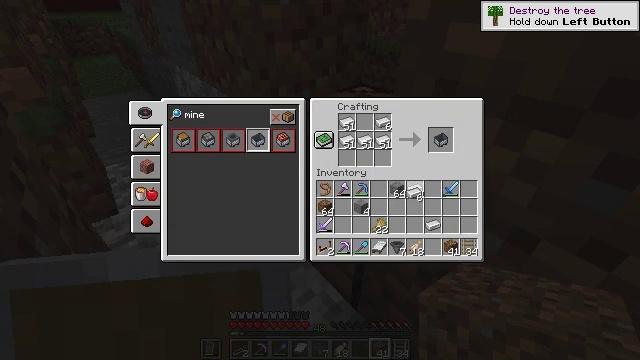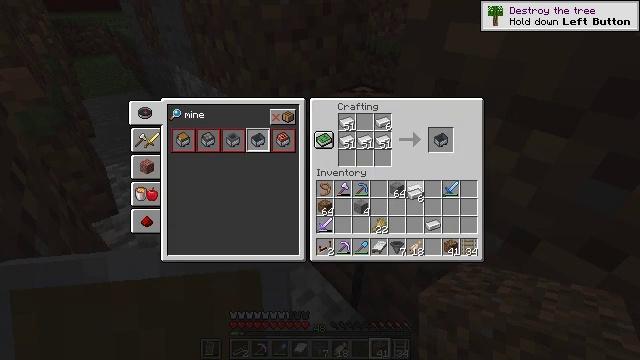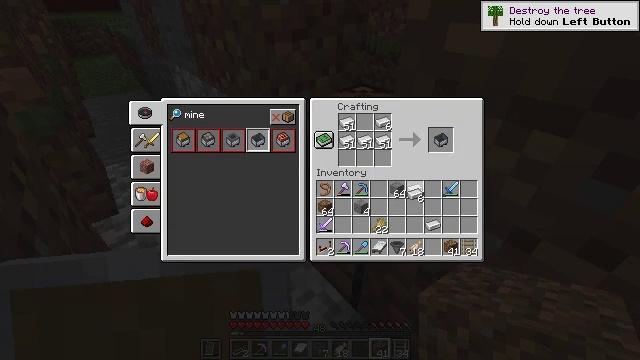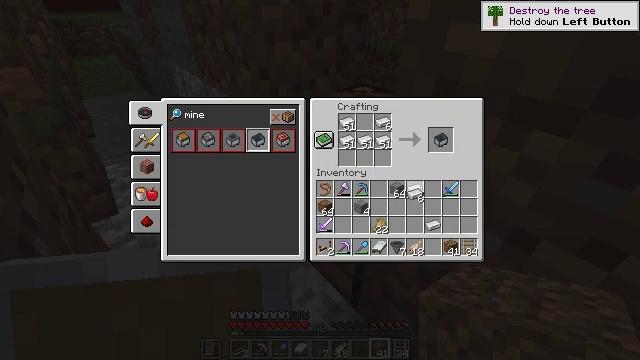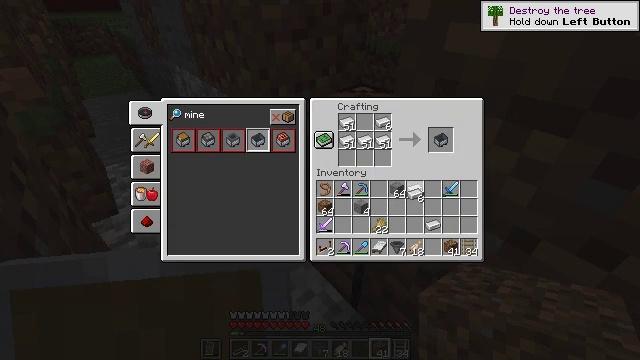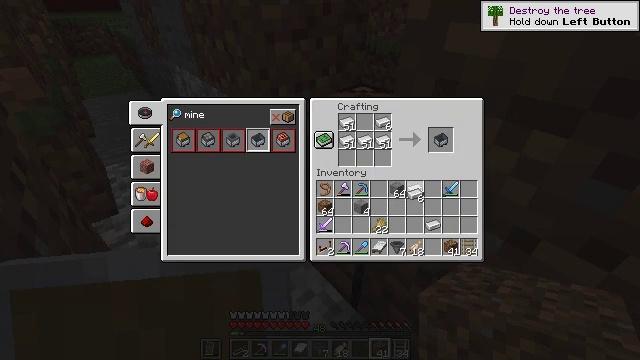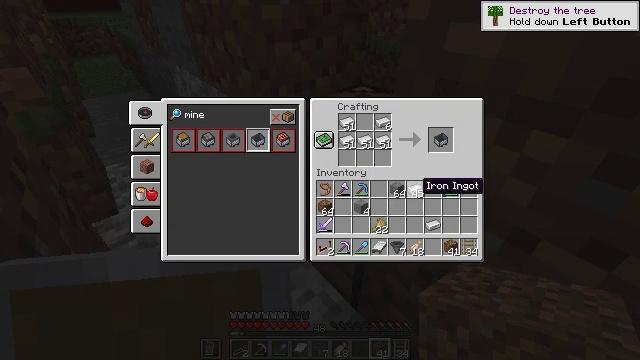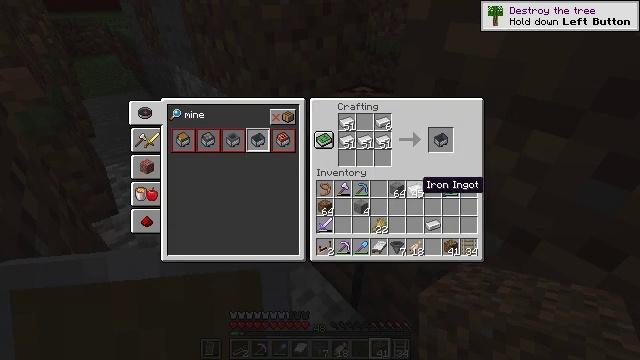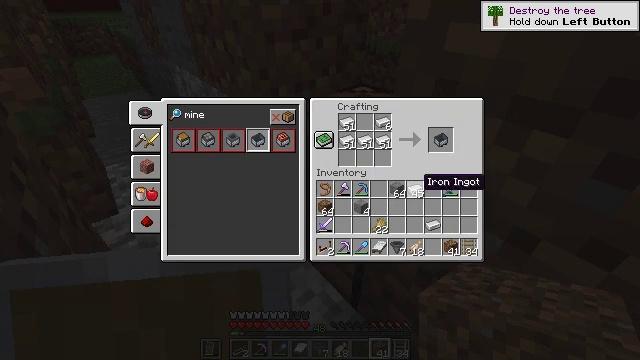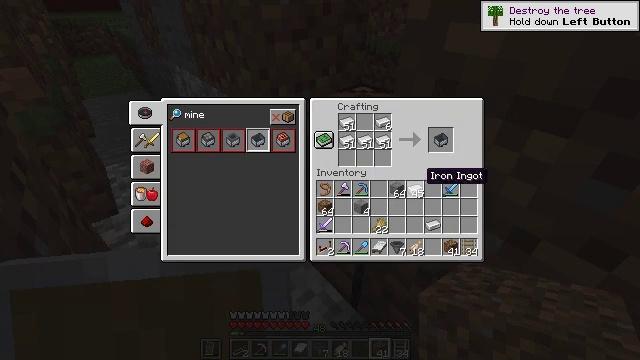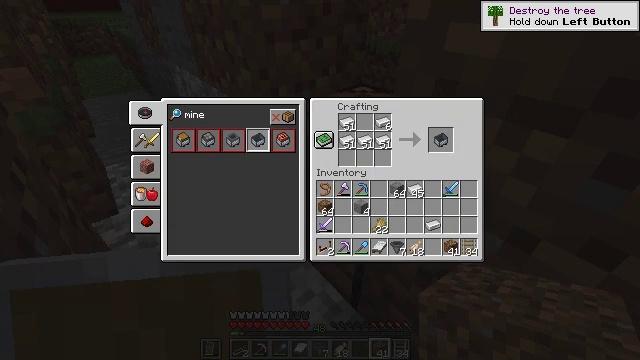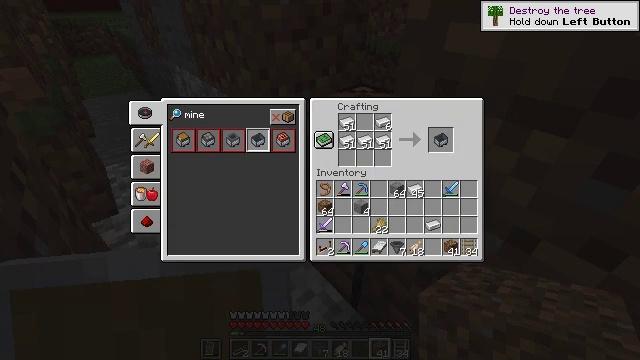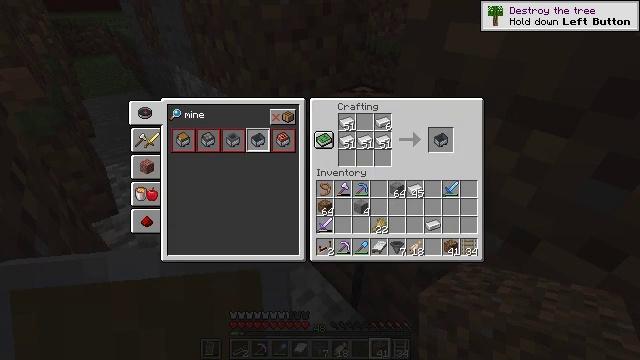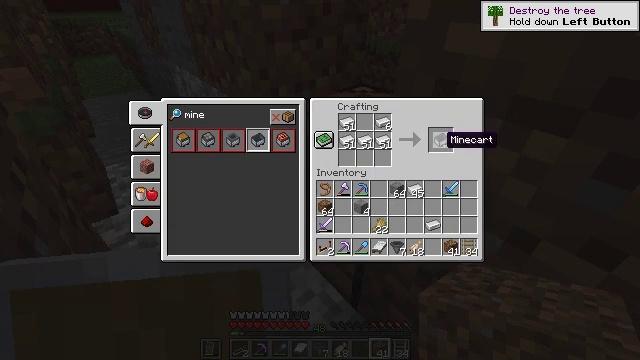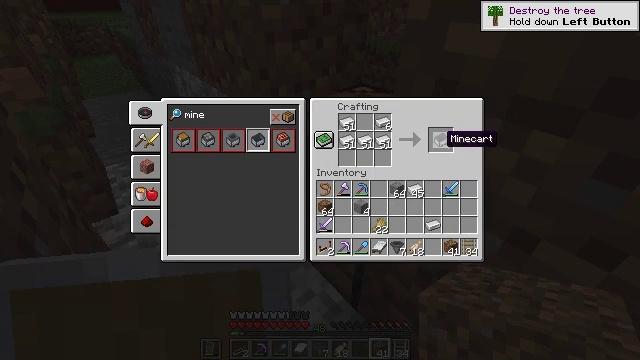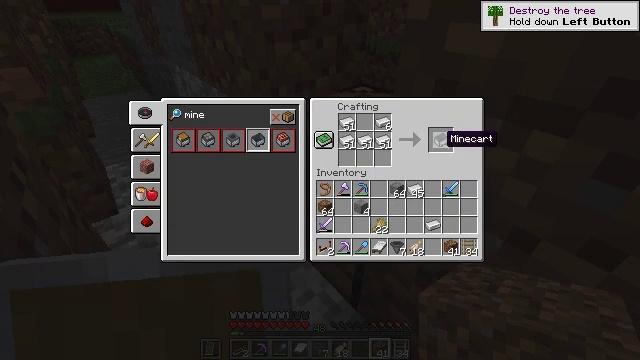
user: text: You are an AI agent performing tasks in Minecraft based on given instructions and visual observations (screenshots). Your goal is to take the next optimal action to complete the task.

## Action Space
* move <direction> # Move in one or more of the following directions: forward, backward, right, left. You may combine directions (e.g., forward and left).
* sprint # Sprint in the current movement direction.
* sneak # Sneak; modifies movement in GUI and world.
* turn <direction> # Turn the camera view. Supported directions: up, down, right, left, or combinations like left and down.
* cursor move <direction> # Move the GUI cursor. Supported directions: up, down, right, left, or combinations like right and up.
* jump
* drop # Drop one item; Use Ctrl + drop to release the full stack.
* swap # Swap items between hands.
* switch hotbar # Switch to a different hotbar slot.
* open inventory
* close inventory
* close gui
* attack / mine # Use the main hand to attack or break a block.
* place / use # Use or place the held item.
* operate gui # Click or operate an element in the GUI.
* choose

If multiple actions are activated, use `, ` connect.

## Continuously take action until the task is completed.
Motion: motion action
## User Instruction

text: Assemble a minecart with iron ingots at the crafting table.
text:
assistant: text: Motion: no_op
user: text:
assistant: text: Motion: no_op
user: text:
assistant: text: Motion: no_op
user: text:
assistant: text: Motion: no_op
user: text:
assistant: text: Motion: operate gui
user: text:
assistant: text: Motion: no_op
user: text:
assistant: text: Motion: no_op
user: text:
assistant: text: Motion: no_op
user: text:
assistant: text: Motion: no_op
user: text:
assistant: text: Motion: sneak, cursor move up
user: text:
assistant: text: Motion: sneak, cursor move up
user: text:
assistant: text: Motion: sneak, cursor move up
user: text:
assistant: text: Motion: sneak
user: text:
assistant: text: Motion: sneak
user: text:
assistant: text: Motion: sneak
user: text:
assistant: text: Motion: sneak
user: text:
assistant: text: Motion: sneak
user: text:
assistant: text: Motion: sneak
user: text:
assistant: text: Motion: sneak
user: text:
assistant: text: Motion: sneak
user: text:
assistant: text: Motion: sneak
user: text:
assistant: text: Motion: sneak, operate gui
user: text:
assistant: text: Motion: sneak, operate gui
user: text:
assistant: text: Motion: sneak
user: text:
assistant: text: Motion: sneak
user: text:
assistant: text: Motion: sneak
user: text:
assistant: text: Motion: sneak